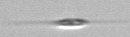
Label: Cylindrotheca_morphotype1